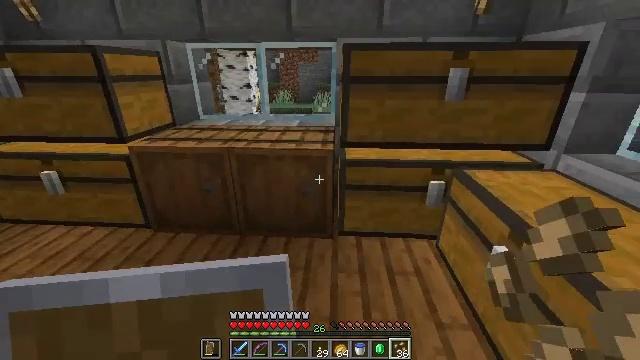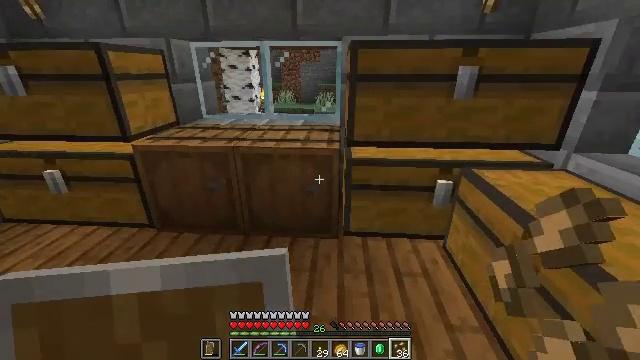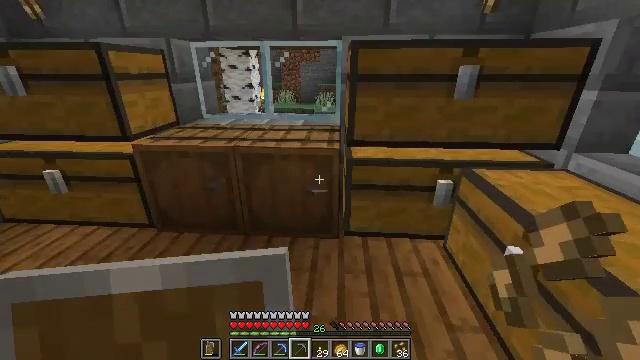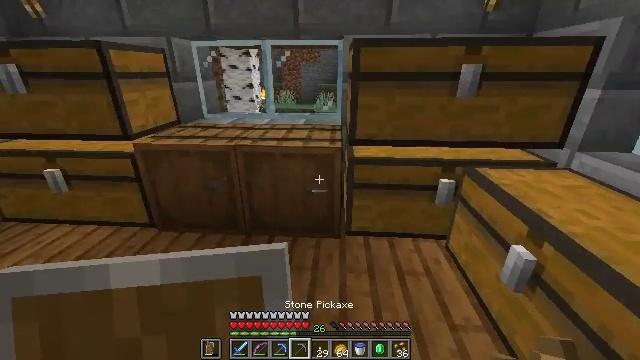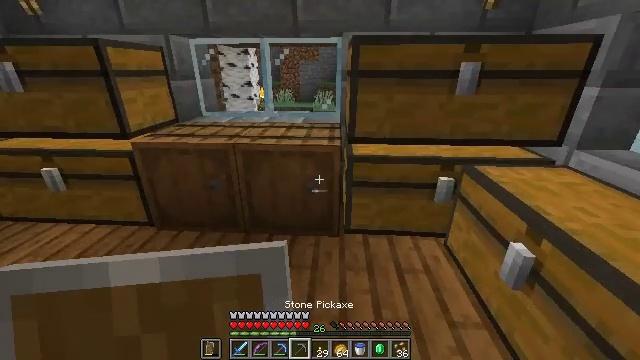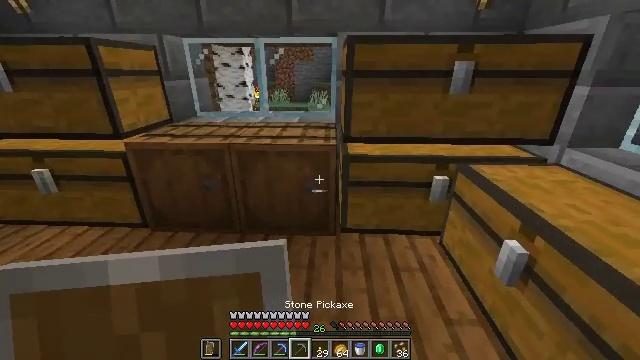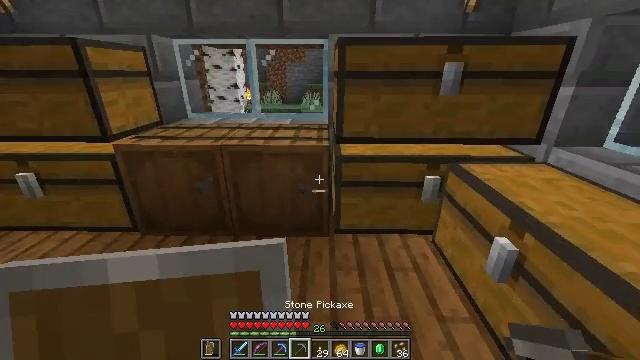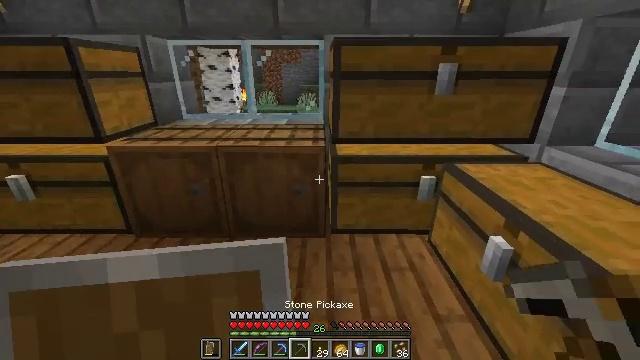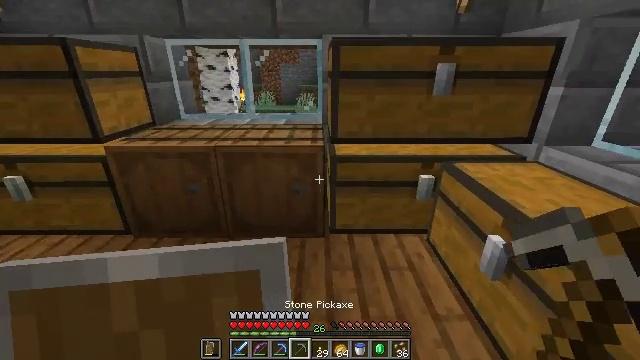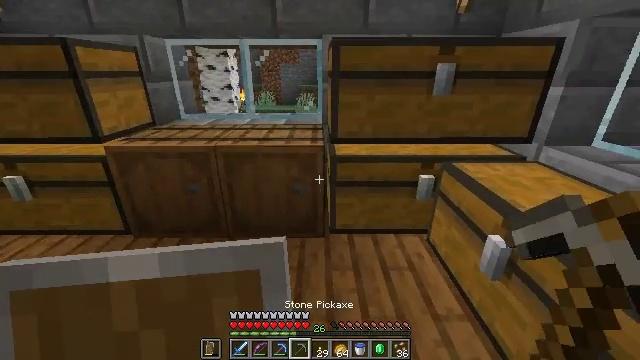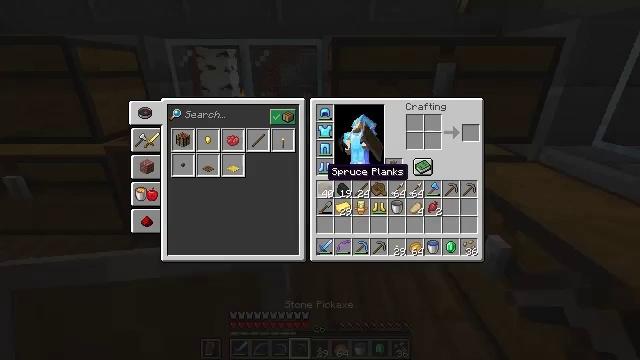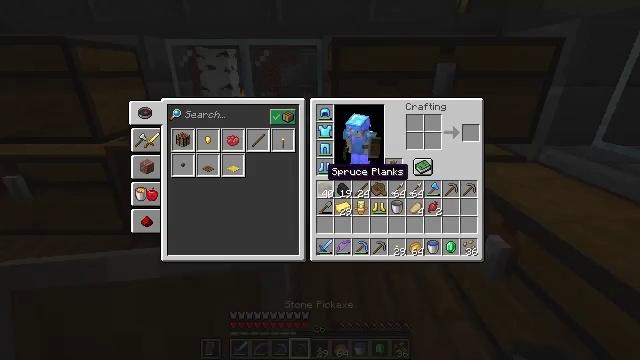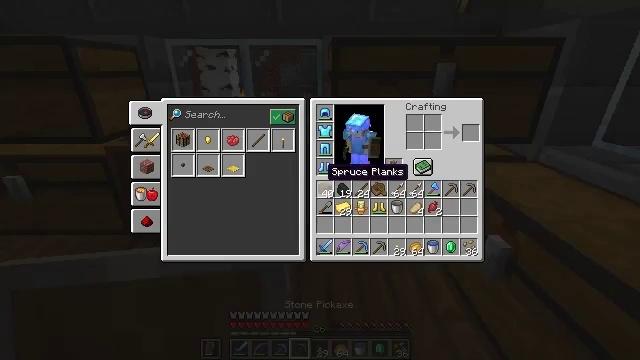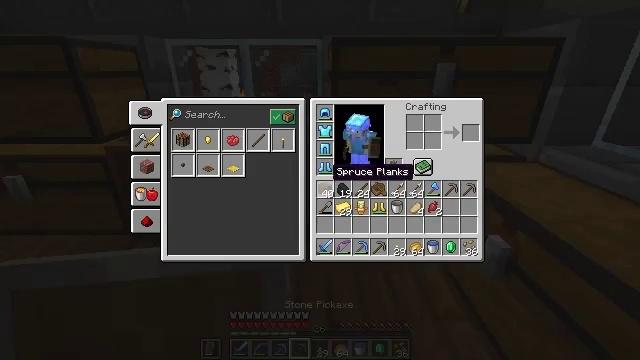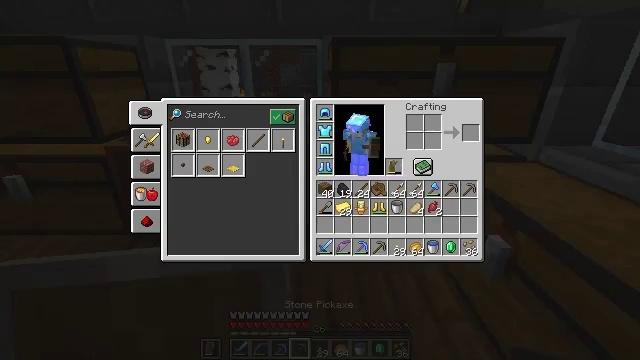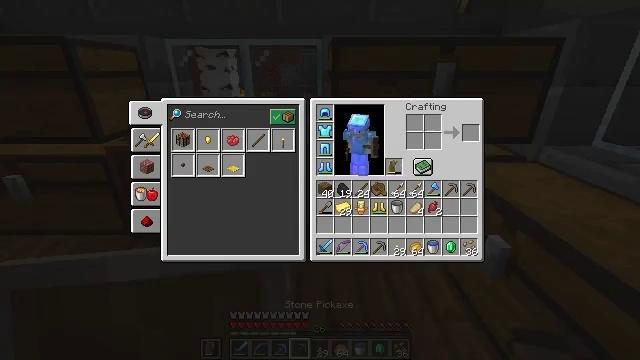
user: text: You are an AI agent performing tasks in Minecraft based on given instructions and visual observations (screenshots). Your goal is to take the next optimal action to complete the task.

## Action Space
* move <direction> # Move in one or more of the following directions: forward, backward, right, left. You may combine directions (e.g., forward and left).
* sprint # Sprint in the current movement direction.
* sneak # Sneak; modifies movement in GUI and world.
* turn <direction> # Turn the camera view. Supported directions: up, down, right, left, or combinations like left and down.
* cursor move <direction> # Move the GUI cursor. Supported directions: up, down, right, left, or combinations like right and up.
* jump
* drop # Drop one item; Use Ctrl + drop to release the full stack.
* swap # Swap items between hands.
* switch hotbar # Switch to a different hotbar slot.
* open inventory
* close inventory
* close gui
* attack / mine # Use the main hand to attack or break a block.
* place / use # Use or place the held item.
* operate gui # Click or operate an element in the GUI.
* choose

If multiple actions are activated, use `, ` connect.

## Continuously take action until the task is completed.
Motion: motion action
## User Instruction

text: Mine the barrel to retrieve its items.
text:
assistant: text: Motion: no_op
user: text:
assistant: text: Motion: switch to hotbar 4
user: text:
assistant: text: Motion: switch to hotbar 4
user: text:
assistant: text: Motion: no_op
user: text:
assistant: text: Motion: turn right
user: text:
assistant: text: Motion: turn right
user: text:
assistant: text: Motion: no_op
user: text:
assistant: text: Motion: no_op
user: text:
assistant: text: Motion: no_op
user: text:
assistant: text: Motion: open inventory
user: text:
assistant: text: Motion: open inventory
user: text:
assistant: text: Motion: no_op
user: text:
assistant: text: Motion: no_op
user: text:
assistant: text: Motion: cursor move right
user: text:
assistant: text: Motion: no_op
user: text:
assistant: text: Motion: no_op
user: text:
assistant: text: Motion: no_op
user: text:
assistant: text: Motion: no_op
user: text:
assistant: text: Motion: no_op
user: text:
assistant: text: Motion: no_op
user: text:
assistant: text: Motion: turn left
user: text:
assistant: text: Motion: turn left
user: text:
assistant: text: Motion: turn left
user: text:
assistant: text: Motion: move forward, turn left and up
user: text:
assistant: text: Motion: move forward, turn right
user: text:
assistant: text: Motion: move forward, turn right and down
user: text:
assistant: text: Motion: no_op
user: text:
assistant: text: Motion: turn right
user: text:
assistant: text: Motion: turn right
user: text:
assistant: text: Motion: turn right, close inventory